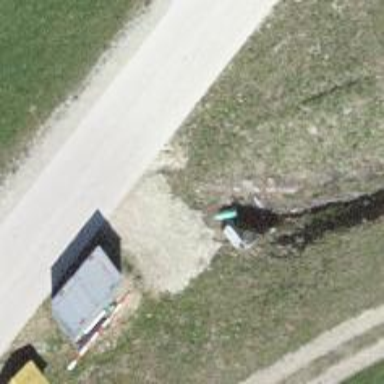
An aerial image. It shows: Culvert tunnel.